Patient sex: F
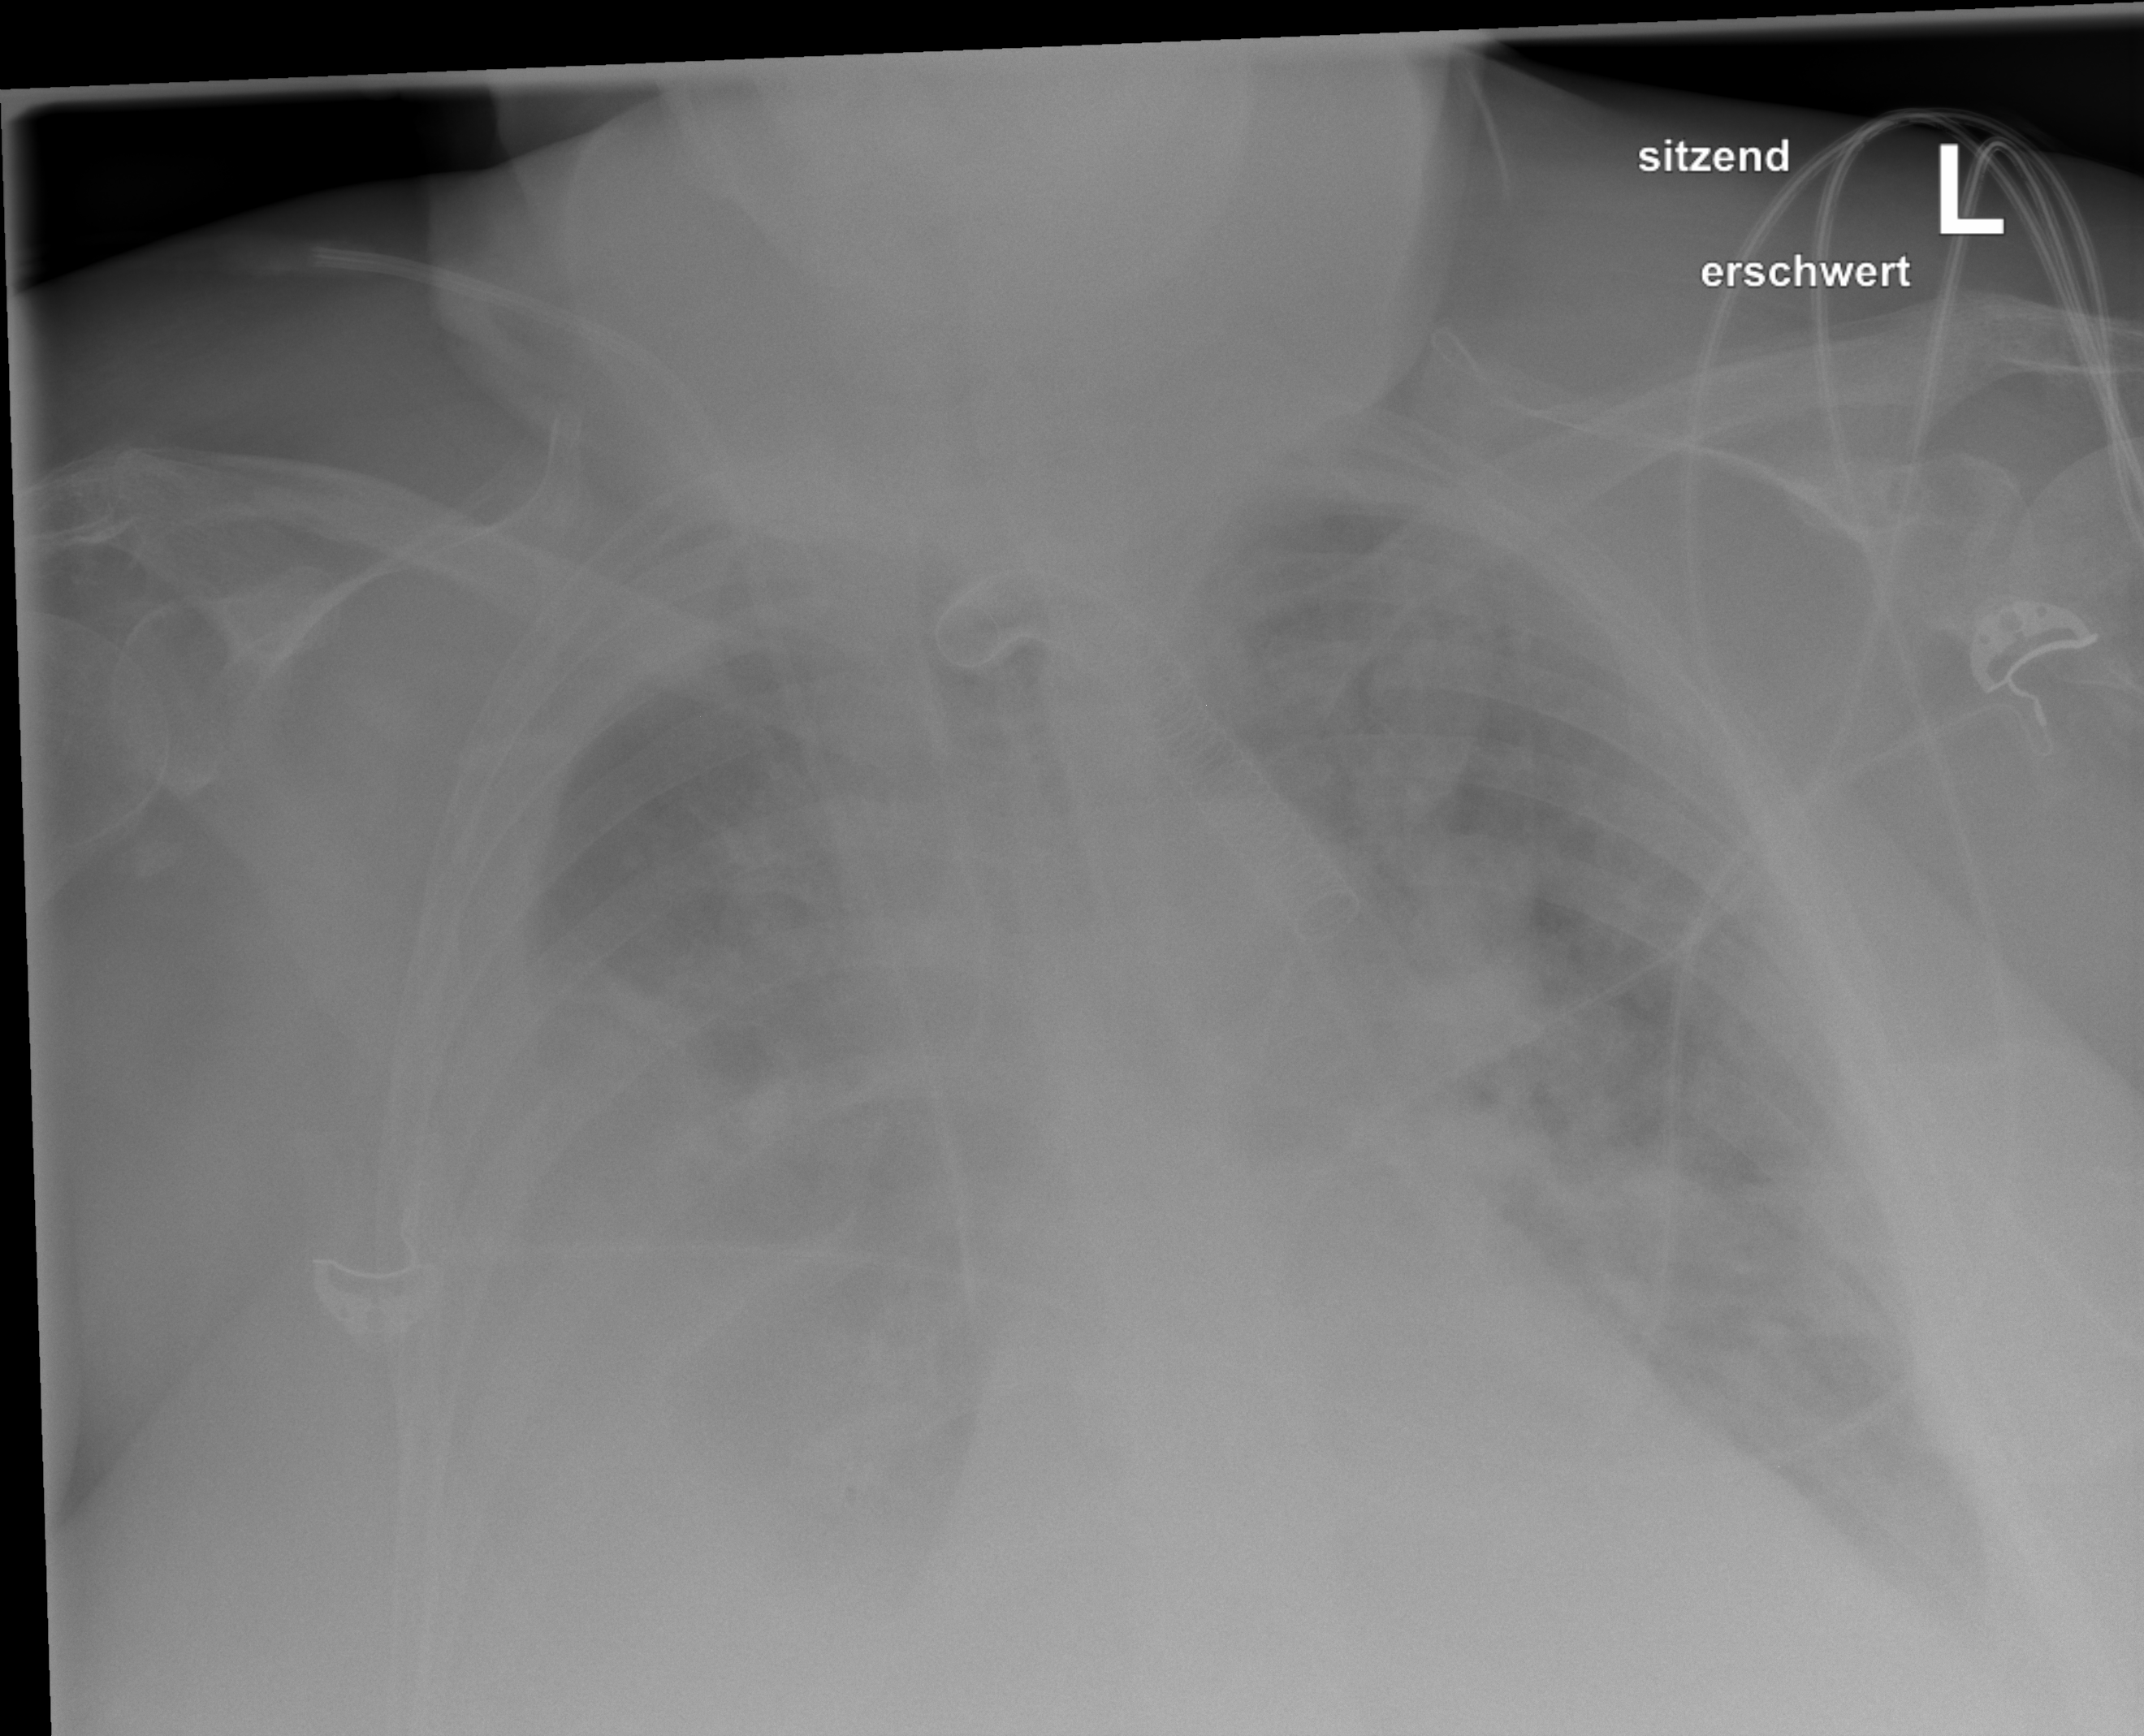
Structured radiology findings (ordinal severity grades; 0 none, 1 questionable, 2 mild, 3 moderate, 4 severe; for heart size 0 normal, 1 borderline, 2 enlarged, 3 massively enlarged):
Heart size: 0
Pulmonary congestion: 3
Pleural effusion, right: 3
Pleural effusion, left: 2
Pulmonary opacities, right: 3
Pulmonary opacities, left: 3
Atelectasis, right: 3
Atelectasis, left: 2